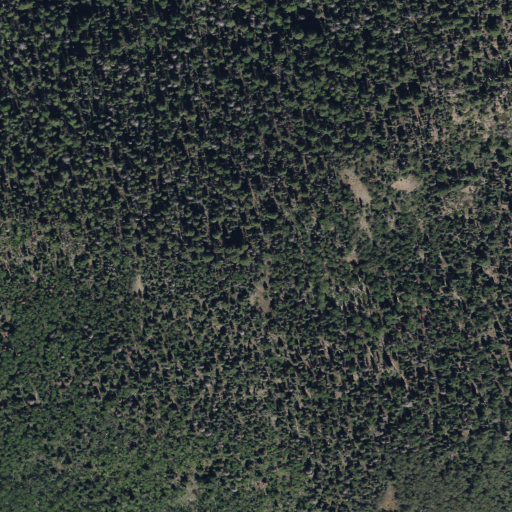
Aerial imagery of mountain in Utah named Chokecherry Peak containing evergreen forest, mixed forest, and deciduous forest